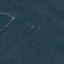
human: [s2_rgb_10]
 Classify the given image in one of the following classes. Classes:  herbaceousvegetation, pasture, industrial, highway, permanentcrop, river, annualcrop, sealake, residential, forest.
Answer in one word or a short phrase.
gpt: Forest